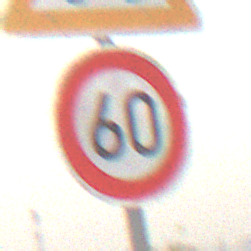
Verkehrszeichen: Geschwindigkeit60
Zusatzzeichen oben: RadverkehrRechts
Umgebung: Outdoor, Suburban
Tageszeit: MorningAfternoon
Wetter: Overcast
Licht: Natural
Jahreszeit: NotSpecified
Kontrast: LowContrast